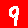
Digit: 9